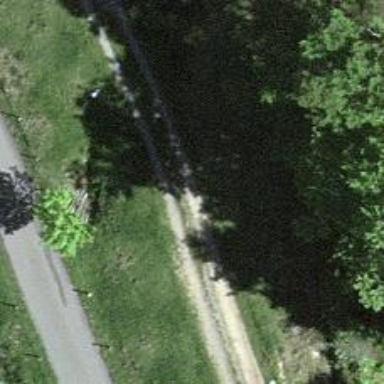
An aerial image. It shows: Unpaved track road with grade3 tracktype.